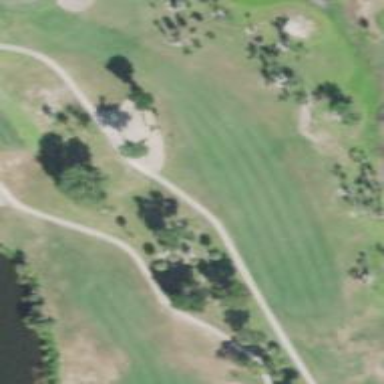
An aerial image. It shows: View of golf hole.